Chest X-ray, PA view. Patient: 55 years old, sex F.
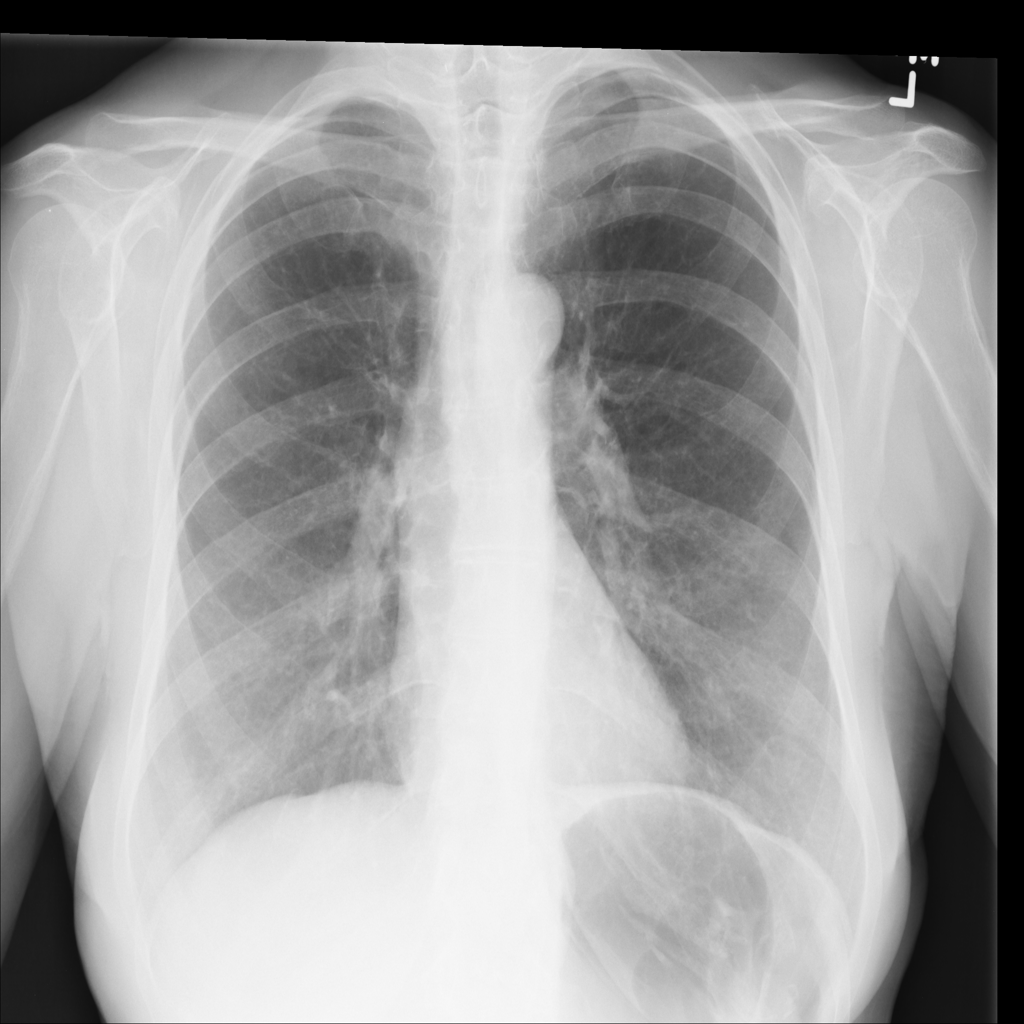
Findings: No Finding